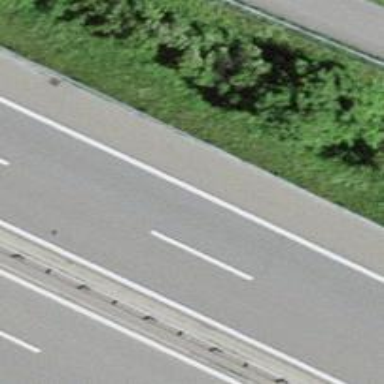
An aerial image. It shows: Motorway.